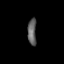
Tissue: prostate
Cell type: T cells
Senescence score: 0.7656
Nuclear area (px): 228
Mean DAPI intensity: 96.504